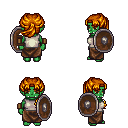
a pixel art fantasy rpg character, female body template, orc, green skin, white sleeveless shirt, robe skirt, dark blonde princess hairstyle, leather bracers, shield, four views (front, back, left, right), 2x2 character sprite sheet, small pixel art, hard edges, no anti-aliasing